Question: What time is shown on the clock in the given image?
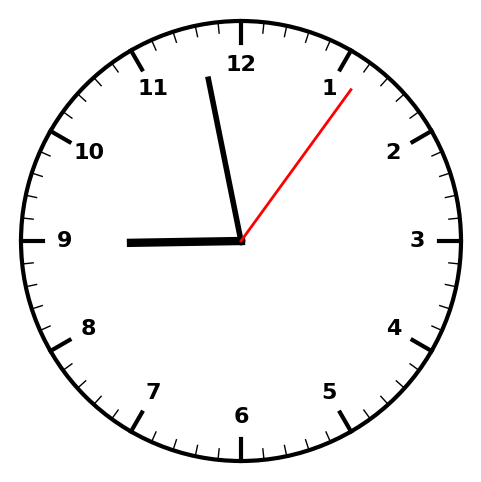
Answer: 08:58:06